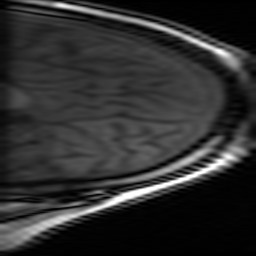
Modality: inplaneT1
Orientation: sagittal